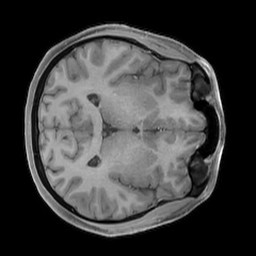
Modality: T1w
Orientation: axial
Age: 23
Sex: female
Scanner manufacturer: philips
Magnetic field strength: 3 T
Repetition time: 0.0076 s
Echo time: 0.002401 s